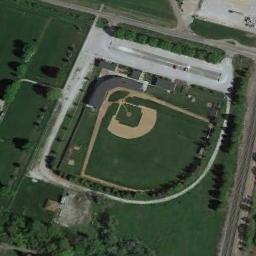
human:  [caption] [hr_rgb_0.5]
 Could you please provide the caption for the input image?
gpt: A baseball diamond is in the middle of grass next to many trees .

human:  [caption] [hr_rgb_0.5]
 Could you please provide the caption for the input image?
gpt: A baseball diamond on the lawn with some trees and the open area beside .

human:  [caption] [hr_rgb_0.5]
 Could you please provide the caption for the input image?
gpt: The baseball field is sparsely covered by vegetation .

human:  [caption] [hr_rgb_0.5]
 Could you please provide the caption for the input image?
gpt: There is a baseball diamond in the grass surrounded by the parking lot and roads .

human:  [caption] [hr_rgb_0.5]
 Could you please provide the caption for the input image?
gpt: Many trees are beside the  baseball diamond .